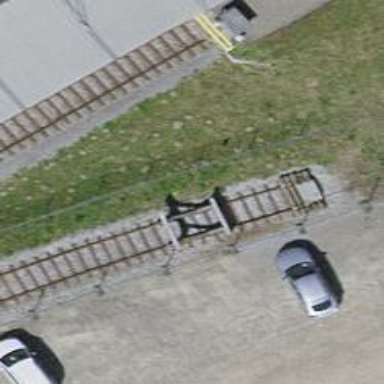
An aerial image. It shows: Railway buffer stop.